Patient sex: F
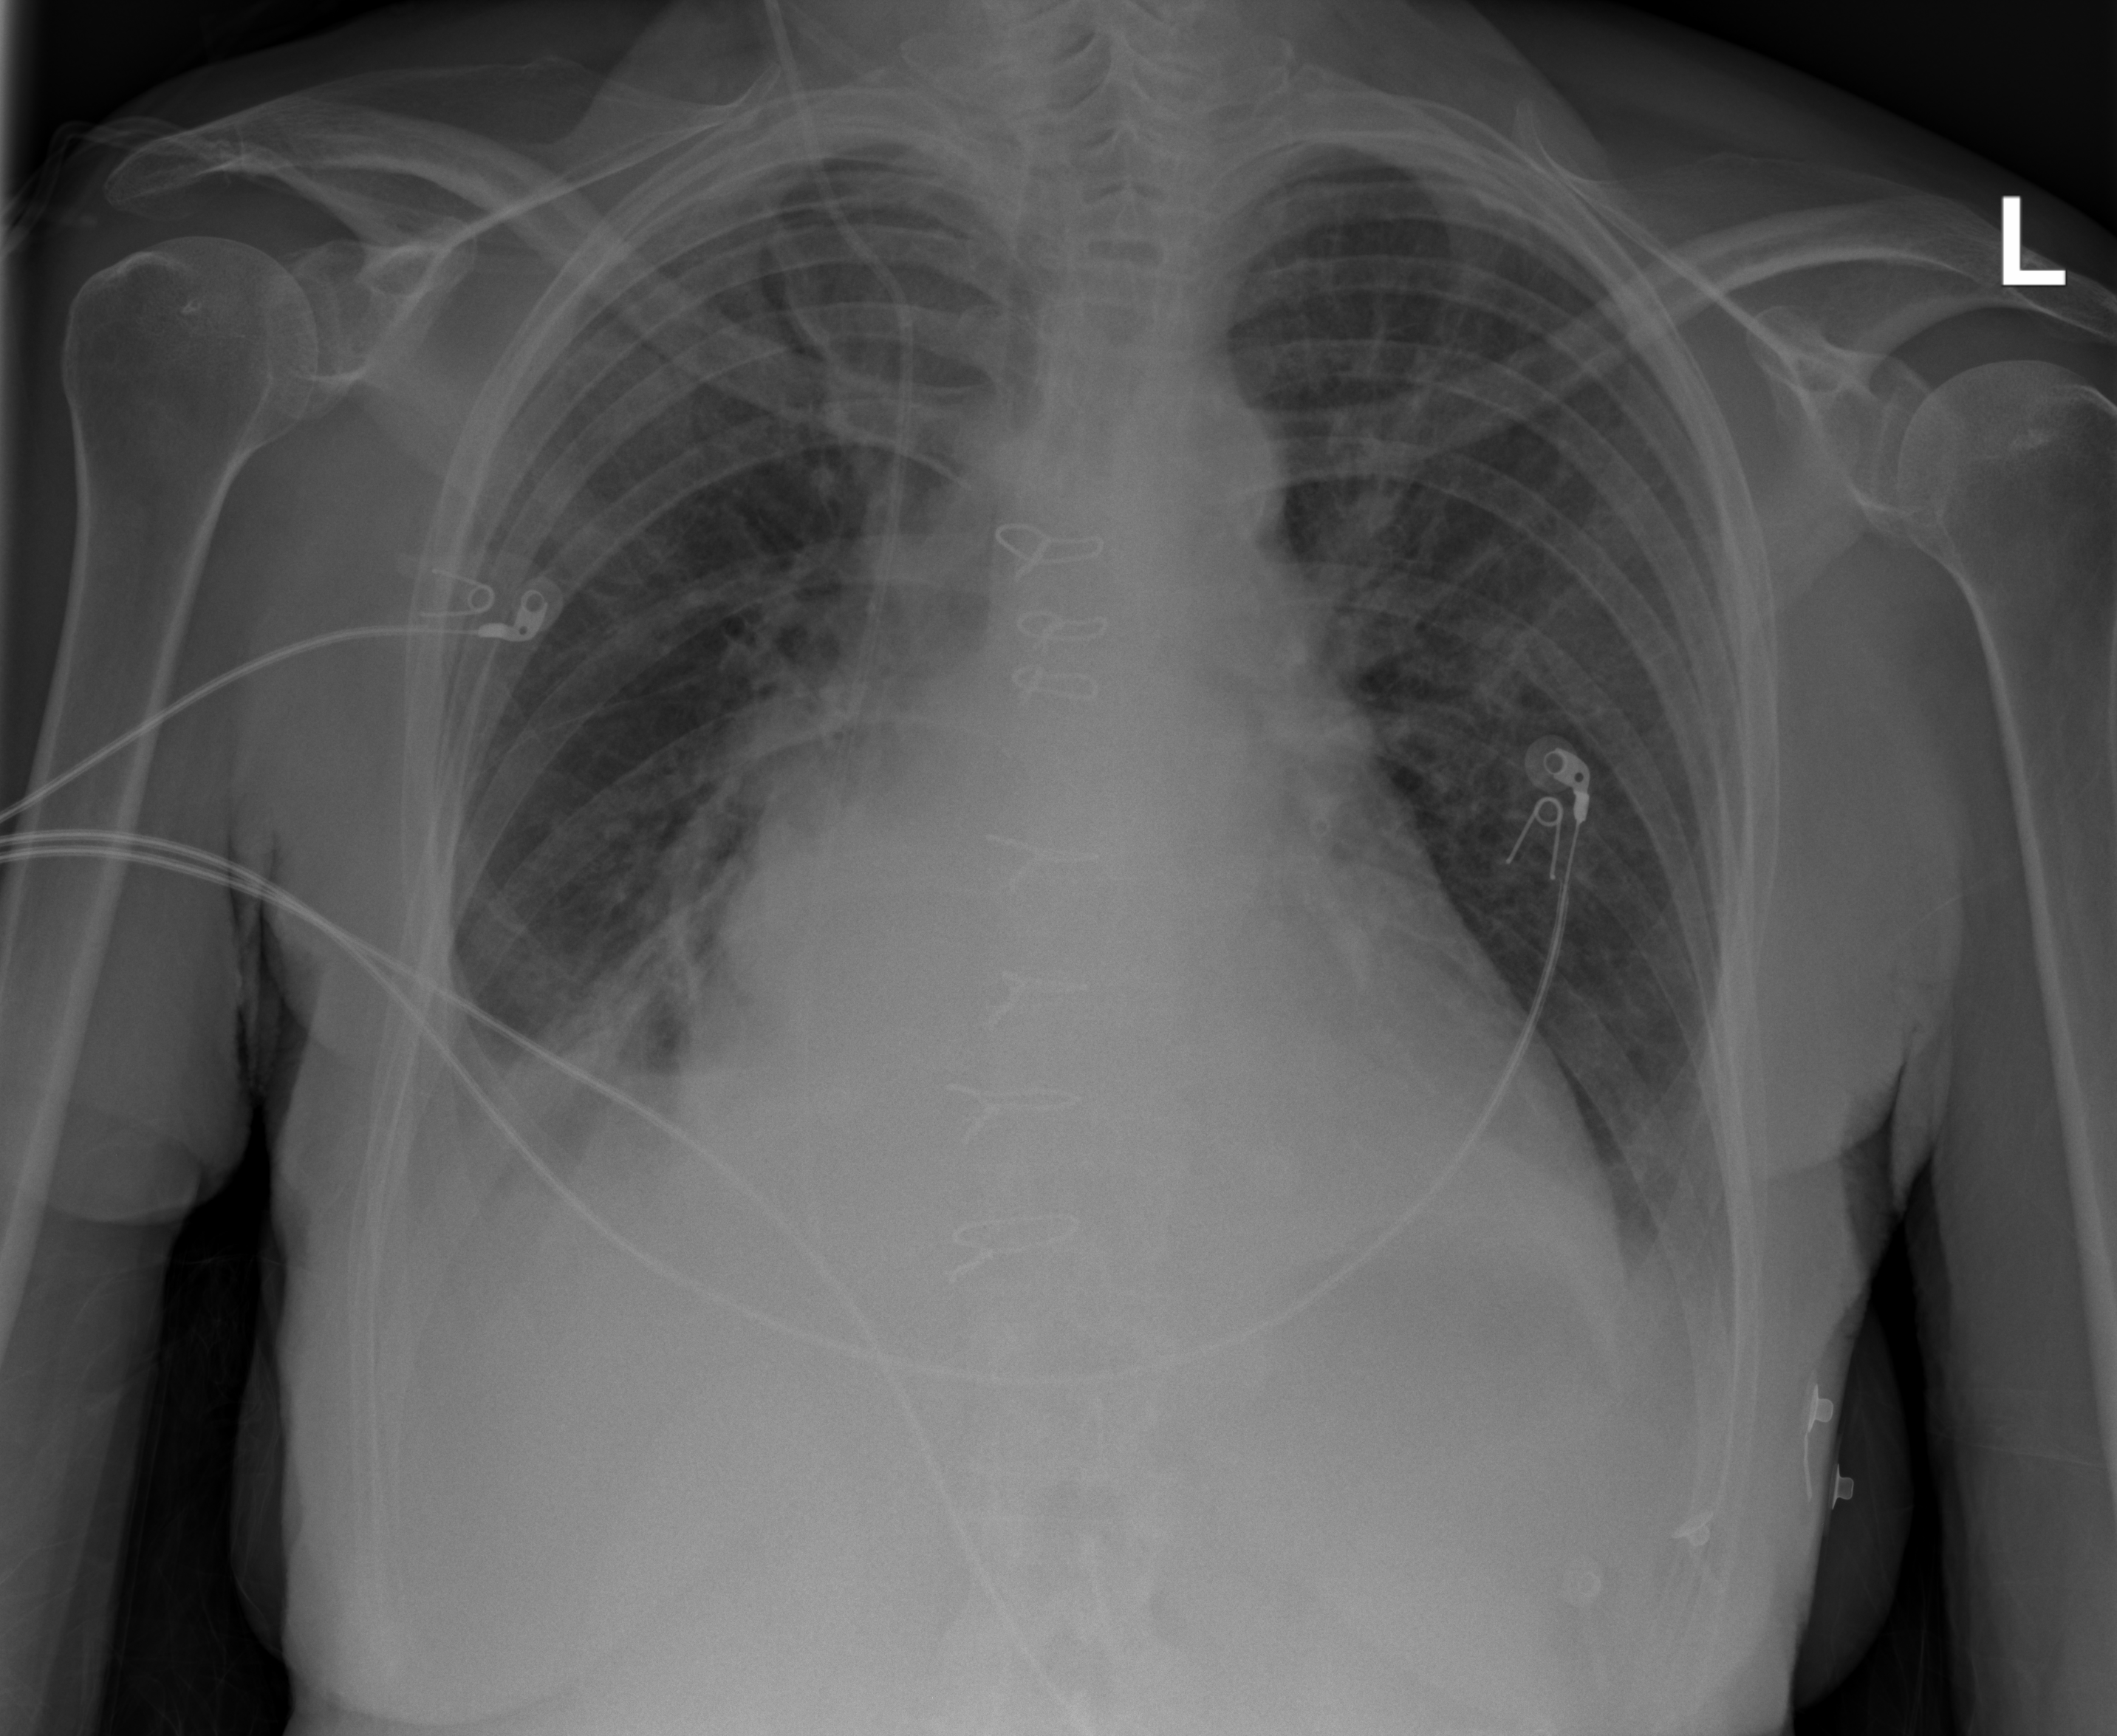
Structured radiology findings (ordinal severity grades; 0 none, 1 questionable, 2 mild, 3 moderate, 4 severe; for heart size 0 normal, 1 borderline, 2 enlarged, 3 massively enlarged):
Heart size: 2
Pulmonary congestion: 2
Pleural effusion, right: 2
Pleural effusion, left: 2
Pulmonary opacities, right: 0
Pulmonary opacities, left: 0
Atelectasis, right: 0
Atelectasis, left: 0